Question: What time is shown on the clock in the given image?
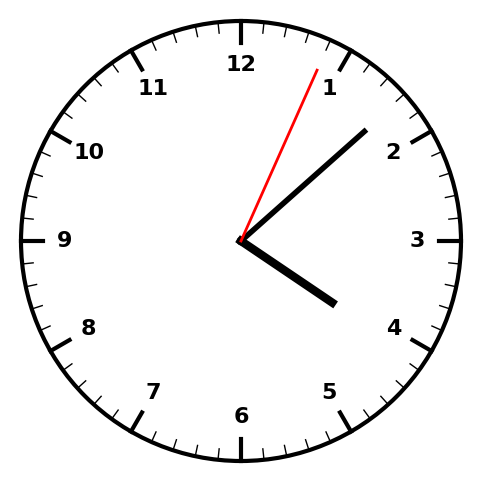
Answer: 04:08:04